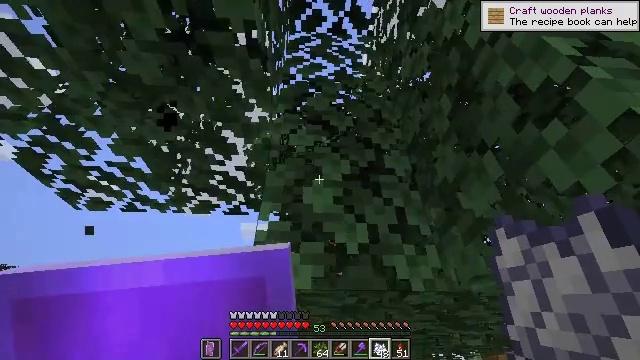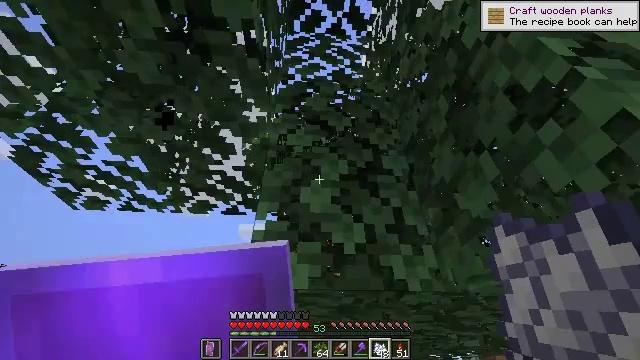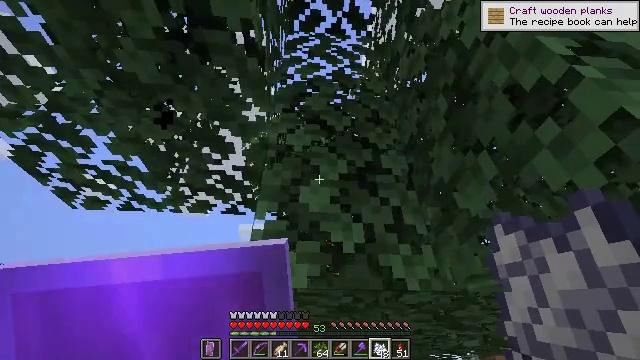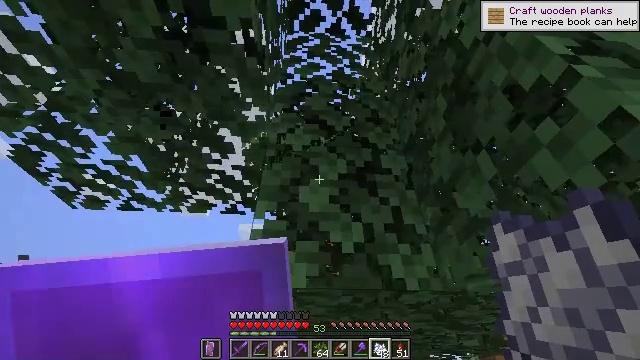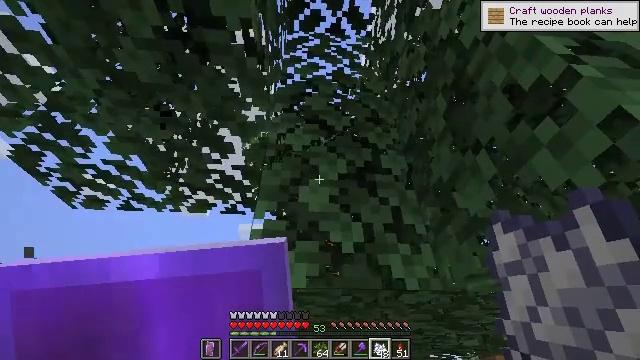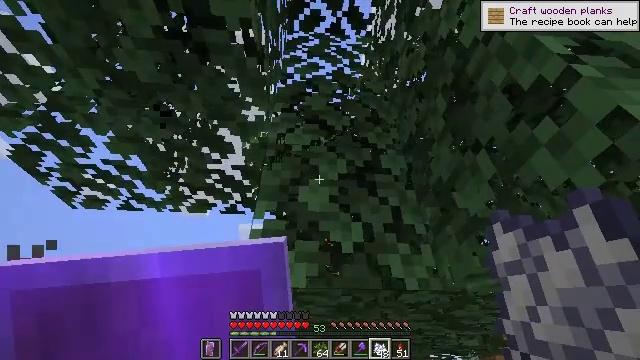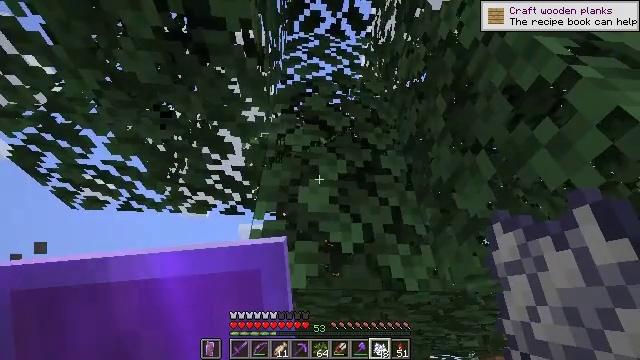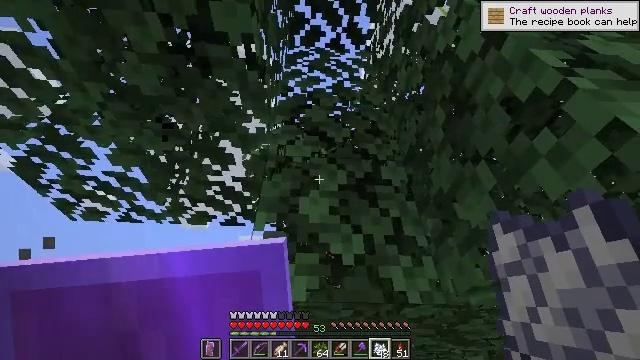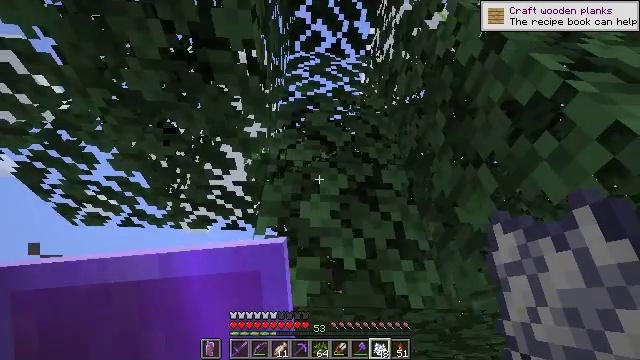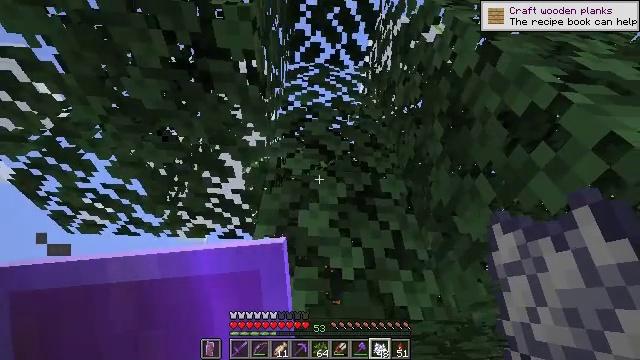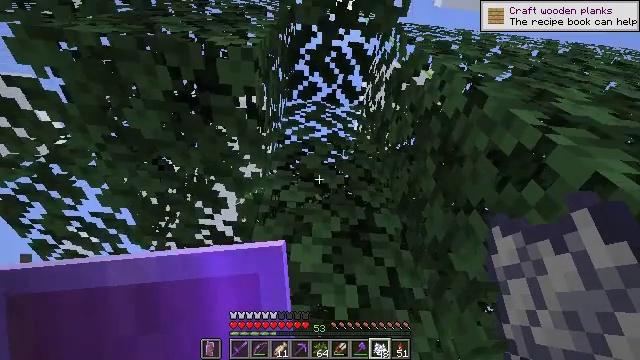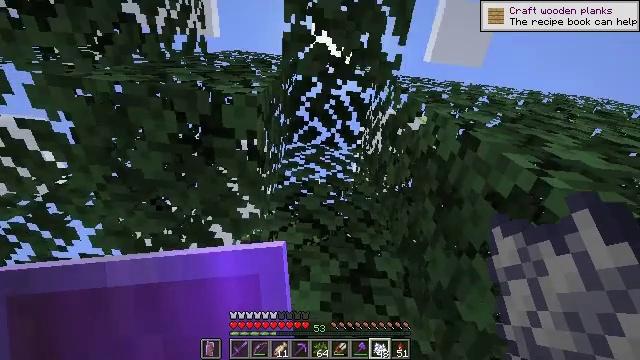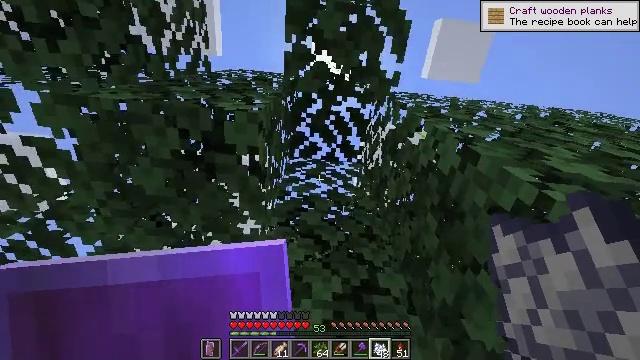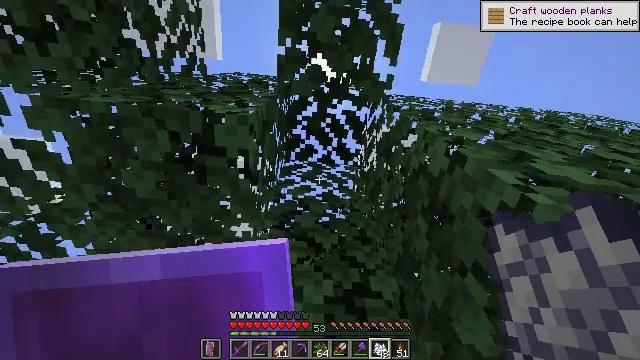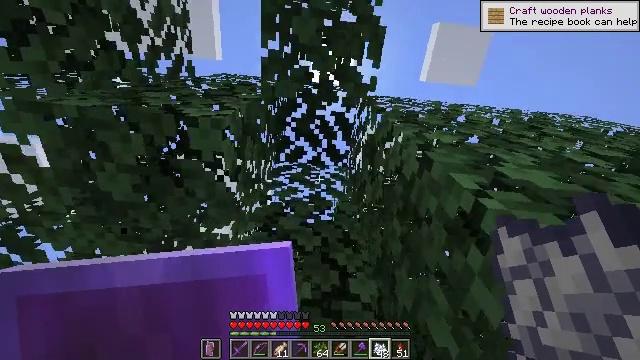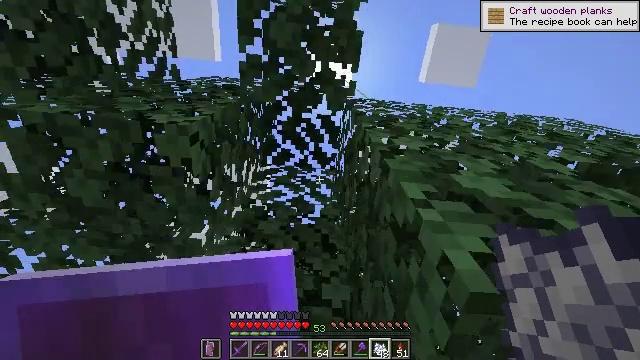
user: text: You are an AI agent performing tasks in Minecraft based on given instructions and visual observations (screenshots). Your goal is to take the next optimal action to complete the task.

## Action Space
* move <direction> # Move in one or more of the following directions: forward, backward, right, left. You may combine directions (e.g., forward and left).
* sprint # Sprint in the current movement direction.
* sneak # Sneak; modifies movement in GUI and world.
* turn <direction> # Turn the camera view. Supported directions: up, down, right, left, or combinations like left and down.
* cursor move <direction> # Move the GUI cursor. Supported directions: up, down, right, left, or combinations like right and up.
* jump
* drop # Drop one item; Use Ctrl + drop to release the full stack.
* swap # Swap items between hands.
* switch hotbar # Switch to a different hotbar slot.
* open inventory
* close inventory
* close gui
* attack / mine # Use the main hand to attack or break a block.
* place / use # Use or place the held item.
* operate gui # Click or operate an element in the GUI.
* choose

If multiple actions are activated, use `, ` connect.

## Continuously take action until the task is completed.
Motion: motion action
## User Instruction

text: Collect some oak leaves.
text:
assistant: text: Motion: no_op
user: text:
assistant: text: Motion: no_op
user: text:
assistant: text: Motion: no_op
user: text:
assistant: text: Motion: no_op
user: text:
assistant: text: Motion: no_op
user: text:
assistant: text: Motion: no_op
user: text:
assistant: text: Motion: turn up
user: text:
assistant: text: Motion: no_op
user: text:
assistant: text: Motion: turn up
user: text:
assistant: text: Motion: turn right and up
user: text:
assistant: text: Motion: turn up
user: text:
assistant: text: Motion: turn up
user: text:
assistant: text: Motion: move right
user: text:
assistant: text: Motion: move right
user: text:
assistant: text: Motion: move right
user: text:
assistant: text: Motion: move right
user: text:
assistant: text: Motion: no_op
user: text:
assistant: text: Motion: no_op
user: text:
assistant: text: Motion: no_op
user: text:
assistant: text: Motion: no_op
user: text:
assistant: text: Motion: no_op
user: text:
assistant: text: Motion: no_op
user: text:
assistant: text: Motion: no_op
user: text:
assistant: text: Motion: no_op
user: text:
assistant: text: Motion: turn down
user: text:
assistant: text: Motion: turn down
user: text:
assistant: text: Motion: turn down
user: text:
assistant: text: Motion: turn down
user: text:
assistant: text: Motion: turn left and down
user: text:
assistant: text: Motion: turn left and down